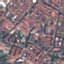
Label: Residential